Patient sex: M
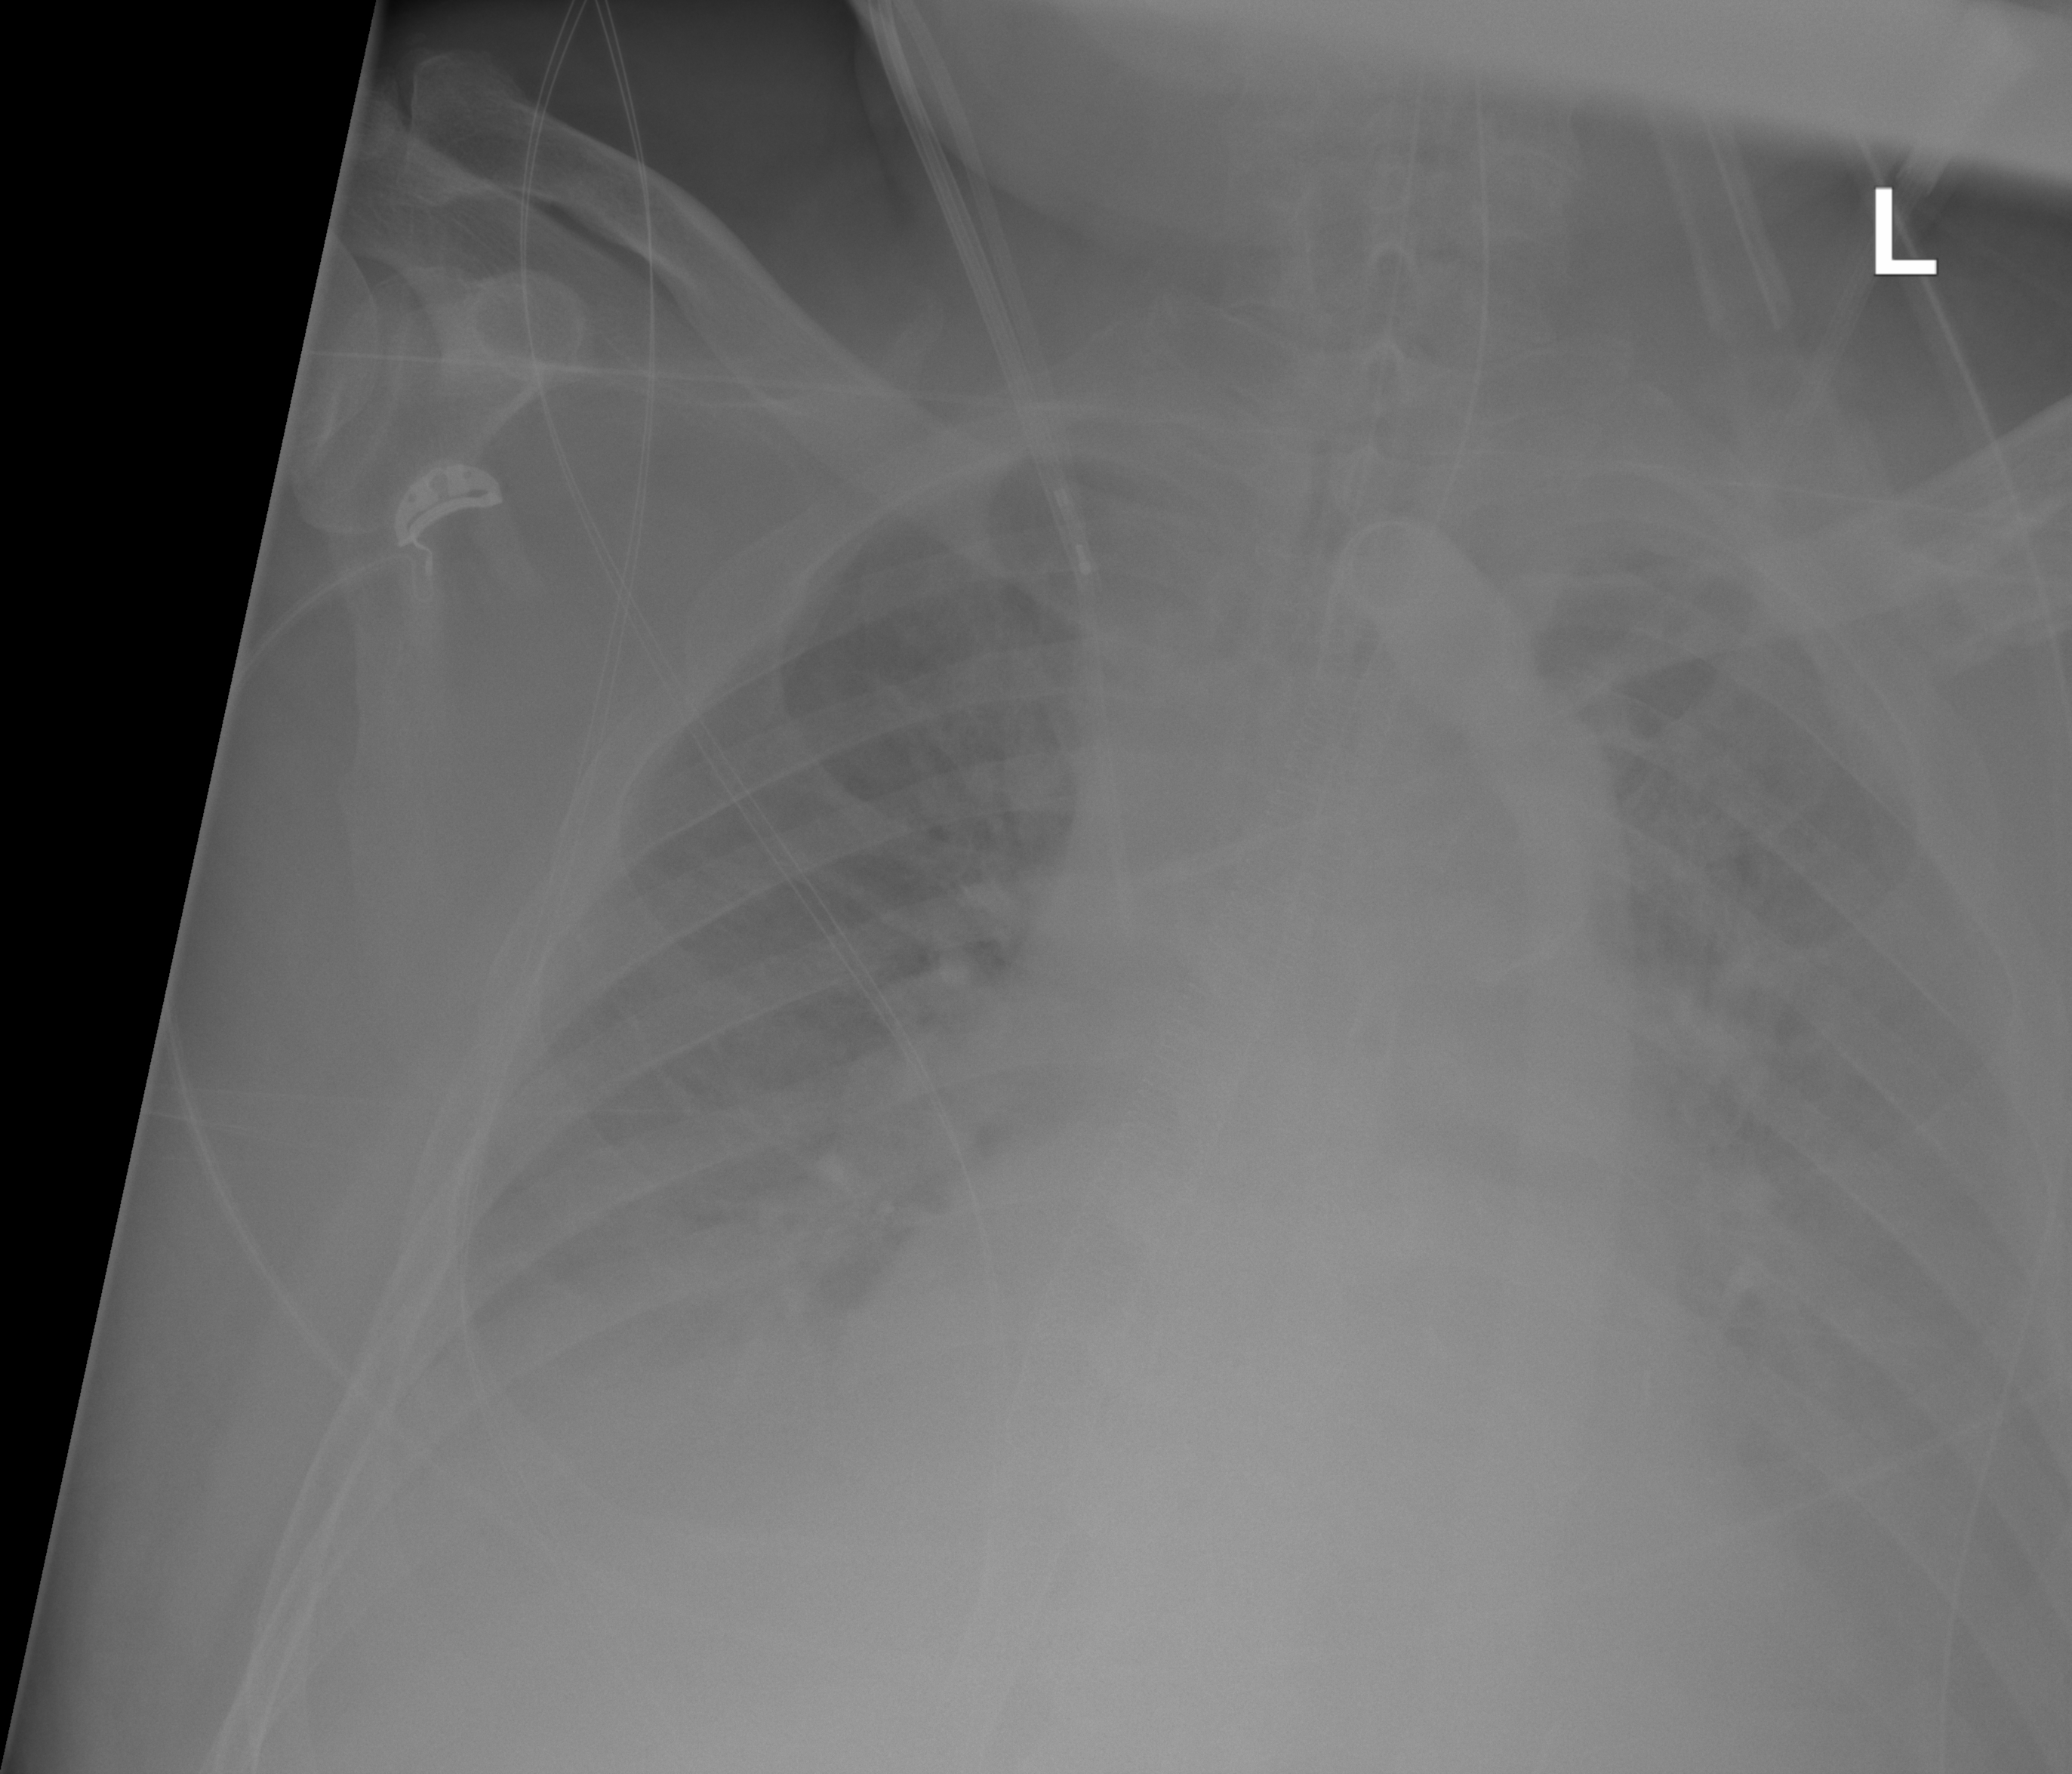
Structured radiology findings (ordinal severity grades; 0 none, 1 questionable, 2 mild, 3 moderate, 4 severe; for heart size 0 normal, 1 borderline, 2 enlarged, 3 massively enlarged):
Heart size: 2
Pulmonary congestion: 3
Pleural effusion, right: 2
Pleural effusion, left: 2
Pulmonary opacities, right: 0
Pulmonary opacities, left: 0
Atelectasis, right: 2
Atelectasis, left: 2